Question: I am trying to design a template to be used with Bing Maps. I have started with the base template and torn a few bits out and added a few more bits, but I am making a bit of a mess of it!
What I am trying to acheive is a pushpin that has what appears to be a tooltip coming out of each side into which I can insert more information (though these are not actually tooltips; they are displayed permanantly based upon a binding property). Something like...

As you can see, I am not much of an artist and have not really gotten very far!
Can somebody help? What I would like is for the orange bars on each side of the pin to be able to contain text based upon a binding (and the bars should grow if required); whilst also being able to hide one or both bars depending on a binding (IsLeftTextVisible/IsRightTextVisible for example, the names do not matter I can change those later) or even if the bound field contains no text.
I would also really like for the orange bars to be a bit nicer; but if somebody can help me get to the point where I can display the text I (hopefully) should be able to take it from there.
Here is the code to produce what I have...
'''
<ResourceDictionary xmlns="http://schemas.microsoft.com/winfx/2006/xaml/presentation"
xmlns:x="http://schemas.microsoft.com/winfx/2006/xaml"
xmlns:m="clr-namespace:Microsoft.Maps.MapControl.WPF;assembly=Microsoft.Maps.MapControl.WPF">
<ControlTemplate x:Key="PushpinTemplate"
TargetType="{x:Type m:Pushpin}">
<Grid Grid.Name="LayoutRoot"
FrameworkElement.Height="{TemplateBinding FrameworkElement.Height}"
FrameworkElement.Width="{TemplateBinding FrameworkElement.Width}">
<Canvas FrameworkElement.Height="35"
FrameworkElement.HorizontalAlignment="Left"
FrameworkElement.VerticalAlignment="Top"
FrameworkElement.Width="34">
<Path x:Name="CollectionTextPath"
Fill="{TemplateBinding Background}"
Data="M 0,20 H100 V-20 H-0"
Canvas.Left="20"
Stretch="Fill"
Width="100"
Height="18.905"
Canvas.Top="3.19"
RenderTransformOrigin="0.5,0.5" >
<Path.RenderTransform>
<TransformGroup>
<ScaleTransform ScaleX="1"/>
<SkewTransform/>
<RotateTransform/>
<TranslateTransform/>
</TransformGroup>
</Path.RenderTransform>
</Path>
<Path x:Name="DeliveryTextPath"
Fill="{TemplateBinding Background}"
Data="M 0,20 H100 V-20 H-0"
Canvas.Left="-81"
Stretch="Fill"
Width="100"
Height="18.905"
Canvas.Top="4.19"
RenderTransformOrigin="0.5,0.5" >
<Path.RenderTransform>
<TransformGroup>
<ScaleTransform ScaleX="-1"/>
<SkewTransform/>
<RotateTransform/>
<TranslateTransform/>
</TransformGroup>
</Path.RenderTransform>
</Path>
<Path x:Name="Path_0"
Stretch="Fill"
StrokeLineJoin="Round"
Stroke="#FF333333"
Fill="#FFFFFFFF"
Data="F1M13.25,0.50001502C20.2917,0.50001502 26,6.<PHONE> 26,13.25 26,17.817347 23.598524,21.823648 19.989363,24.075348 18.67861,25.105957 17.863953,27.531982 17.863953,27.531982L13.21736,39.595642 8.<PHONE>,27.528591C8.<PHONE>,27.528591 7.<PHONE>,25.084908 6.<PHONE>,24.145586 2.952121,21.907652 0.5,17.865215 0.5,13.25 0.5,6.<PHONE> 6.<PHONE>,0.50001502 13.25,0.50001502z"
UseLayoutRounding="False"
Height="39.694"
Width="26"
Canvas.Left="8.282"
Canvas.Top="0.001" />
<Ellipse Height="21"
Width="21"
Fill="{TemplateBinding Background}"
Canvas.Top="2.434"
HorizontalAlignment="Center"
VerticalAlignment="Center"
Canvas.Left="10.806"
Stroke="{x:Null}" />
<Ellipse Height="18.905"
Width="18.905"
Canvas.Top="3.19"
Canvas.Left="11.911"
Stroke="{x:Null}">
<Ellipse.Fill>
<LinearGradientBrush EndPoint="0.5,1"
StartPoint="0.5,0">
<GradientStop Color="#00FFFFFF"
Offset="0.438" />
<GradientStop Color="#6EFFFFFF"
Offset="0.987" />
</LinearGradientBrush>
</Ellipse.Fill>
</Ellipse>
<UIElement.RenderTransform>
<TransformGroup>
<TranslateTransform TranslateTransform.X="-4" />
</TransformGroup>
</UIElement.RenderTransform>
</Canvas>
<Grid FrameworkElement.HorizontalAlignment="Center"
FrameworkElement.VerticalAlignment="Top"
FrameworkElement.Margin="0,2,0,0"
FrameworkElement.Height="22"
FrameworkElement.Width="21">
<ContentPresenter ContentPresenter.Content="{TemplateBinding ContentControl.Content}"
FrameworkElement.HorizontalAlignment="Center"
FrameworkElement.VerticalAlignment="Center" />
</Grid>
</Grid>
</ControlTemplate>
<Style x:Key="{x:Type m:Pushpin}"
TargetType="{x:Type m:Pushpin}">
<Setter Property="Template"
Value="{StaticResource PushpinTemplate}" />
</Style>
</ResourceDictionary>
'''
As you might gather, the canvas, grids and ellipses (the bits that look nice) are from the original template. I have then added the two Paths but I am now at a loss as to how to put text inside them (I could probably bind the text without problem if I had somewhere to put it).
I know this is a bit of an ask; but is there somebody who is a bit graphical and could move me forward a bit please. Any help would be appreciated.
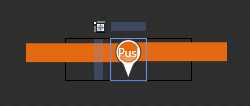
Answer: I have extended the layout sufficiently.